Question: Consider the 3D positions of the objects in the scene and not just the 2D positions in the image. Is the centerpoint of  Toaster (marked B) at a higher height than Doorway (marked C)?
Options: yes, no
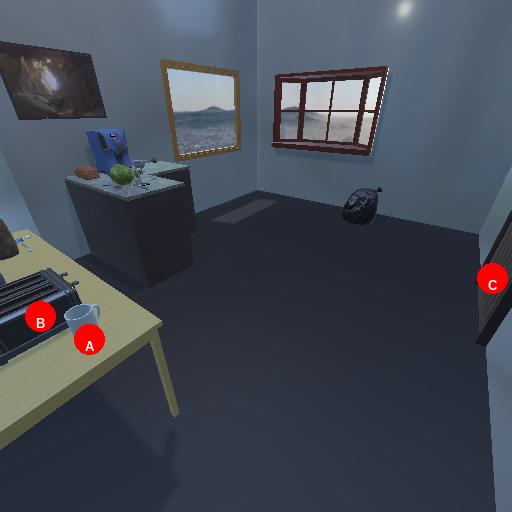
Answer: yes